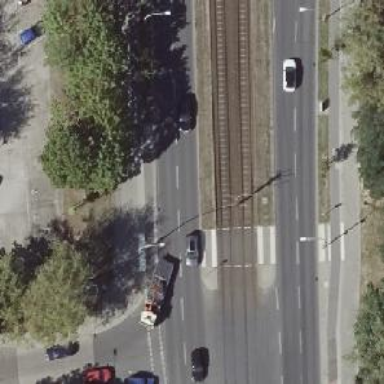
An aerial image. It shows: Uncontrolled tram crossing.